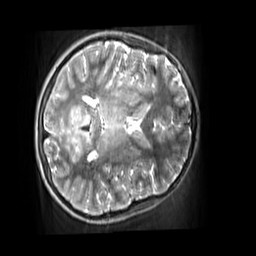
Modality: T2w
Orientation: axial
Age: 12
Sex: female
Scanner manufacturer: siemens
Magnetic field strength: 3 T
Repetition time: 3.2 s
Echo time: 0.408 s